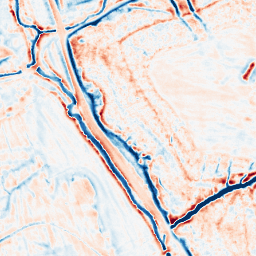
Category: edge_preserving
Decomposition family: bilateral
Decomposition parameters: d: 15
sigma_color: 25
sigma_space: 100
Upsampling method: linear_exact
Upsampling parameters: scale: 8
Upsampling scale: 8